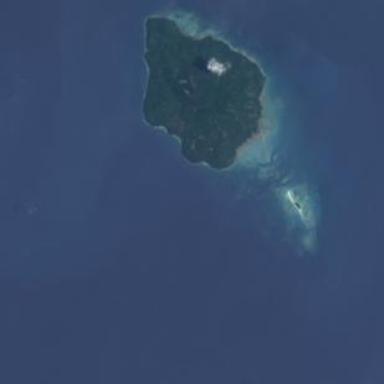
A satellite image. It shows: Island with natural coastline.